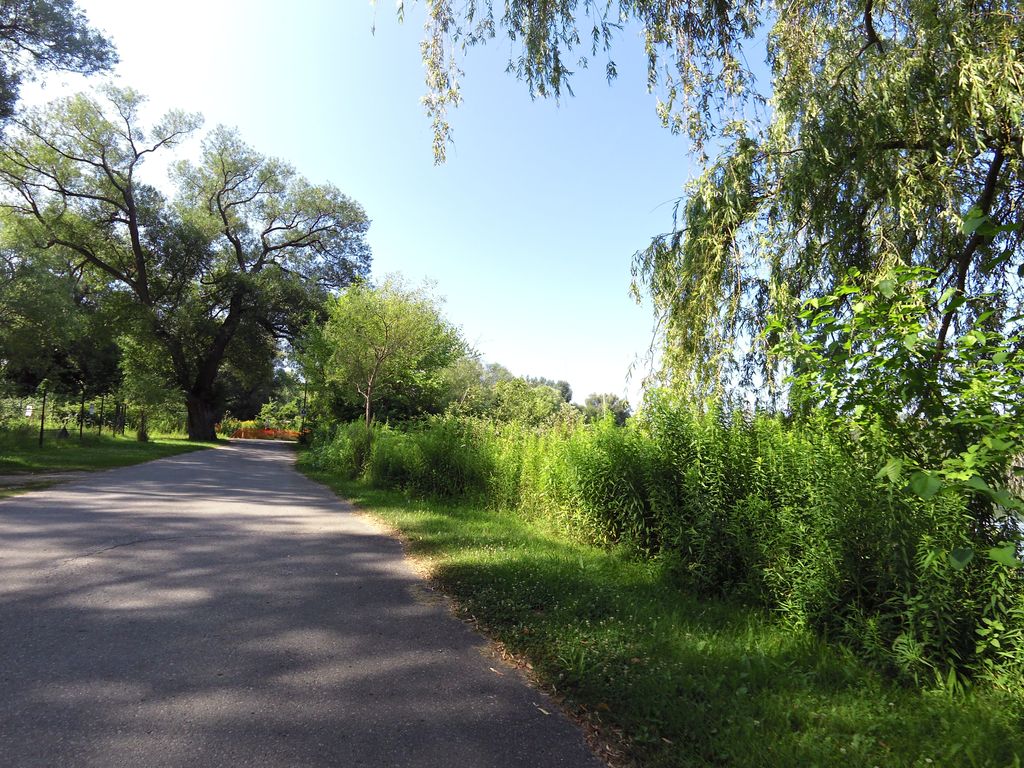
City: toronto